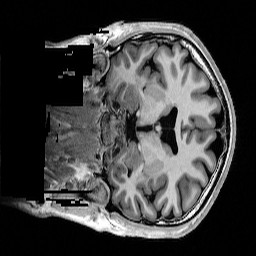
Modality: T1w
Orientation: coronal
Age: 32
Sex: male
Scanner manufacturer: siemens
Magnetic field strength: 3 T
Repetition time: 4 s
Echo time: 0.00289 s